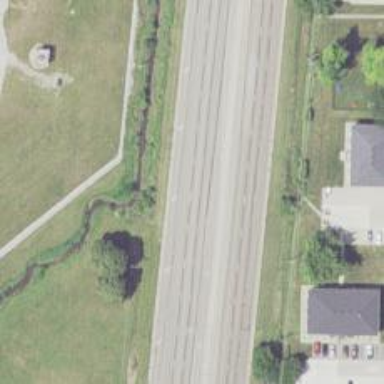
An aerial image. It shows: This image shows trunk highway that functions as expressway.